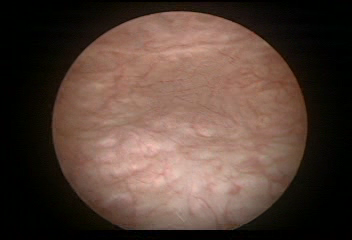
Modality: WLC
Class: Normal mucosa
Bladder cancer association: No